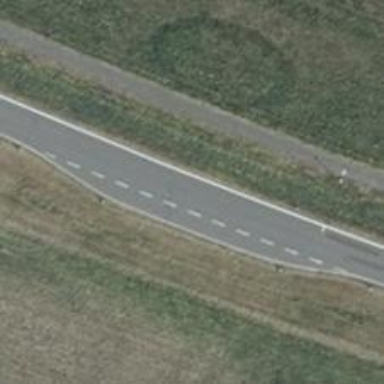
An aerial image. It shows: Passing place on the road.